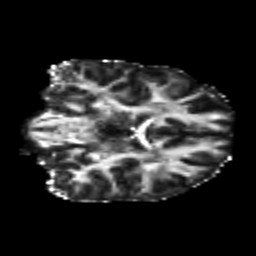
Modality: FA
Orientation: coronal
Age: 22
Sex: male
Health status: healthy
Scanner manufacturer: philips
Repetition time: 7.384 s
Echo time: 0.08599 s